Field crop: tomato
Growth stage: 2
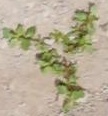
Species: portulaca